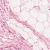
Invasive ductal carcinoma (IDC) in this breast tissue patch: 0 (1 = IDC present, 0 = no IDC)